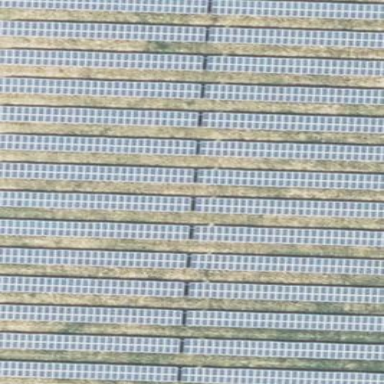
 consisting of solar photovoltaic panels."